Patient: sex M, age 35
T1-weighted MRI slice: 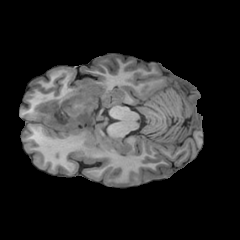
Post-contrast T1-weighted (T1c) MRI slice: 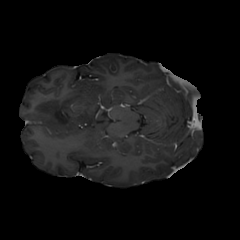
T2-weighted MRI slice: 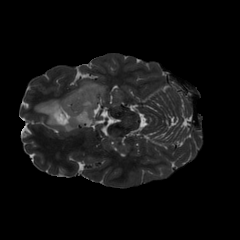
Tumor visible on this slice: yes
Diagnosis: Astrocytoma, IDH-mutant
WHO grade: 3